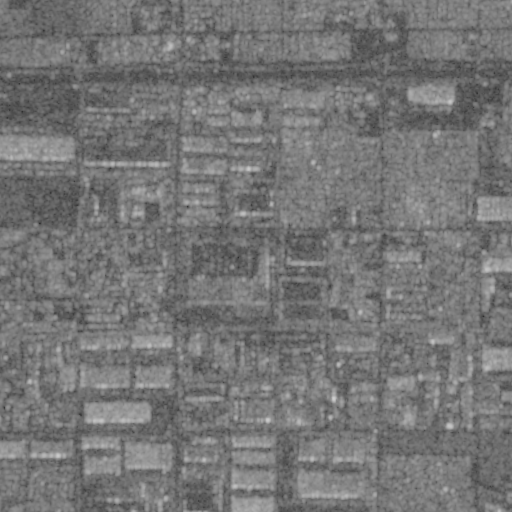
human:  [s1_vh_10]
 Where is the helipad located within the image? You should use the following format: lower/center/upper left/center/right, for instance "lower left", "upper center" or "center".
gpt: The helipad is located in the center left of the image.
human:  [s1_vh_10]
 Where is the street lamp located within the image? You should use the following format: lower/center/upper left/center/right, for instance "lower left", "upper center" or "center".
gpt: The street lamp is located in the upper of the image.
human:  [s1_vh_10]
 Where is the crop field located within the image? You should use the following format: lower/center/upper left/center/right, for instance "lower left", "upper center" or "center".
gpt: There is no crop field in the image.

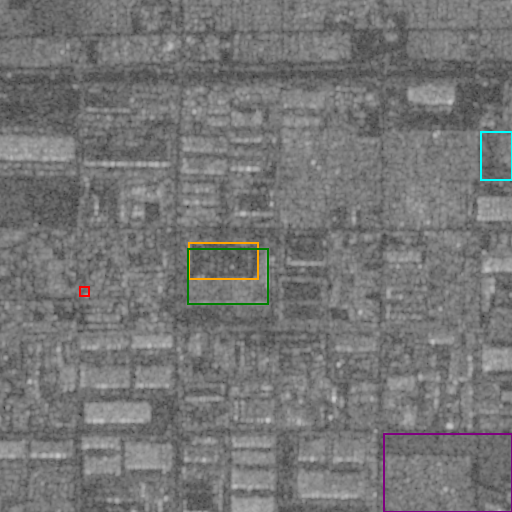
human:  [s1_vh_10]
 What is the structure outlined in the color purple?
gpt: The structure outlined in purple is a crop field.
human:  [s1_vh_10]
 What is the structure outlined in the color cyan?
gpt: The structure outlined in cyan is a park.
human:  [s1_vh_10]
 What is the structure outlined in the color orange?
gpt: The structure outlined in orange is a parking lot.
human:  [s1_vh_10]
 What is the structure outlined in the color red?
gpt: The structure outlined in red is a power substation.
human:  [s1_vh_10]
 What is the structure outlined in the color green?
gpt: The structure outlined in green is a building.
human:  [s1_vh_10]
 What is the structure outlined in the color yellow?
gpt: There is no yellow outline.